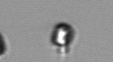
Label: Thalassiosira